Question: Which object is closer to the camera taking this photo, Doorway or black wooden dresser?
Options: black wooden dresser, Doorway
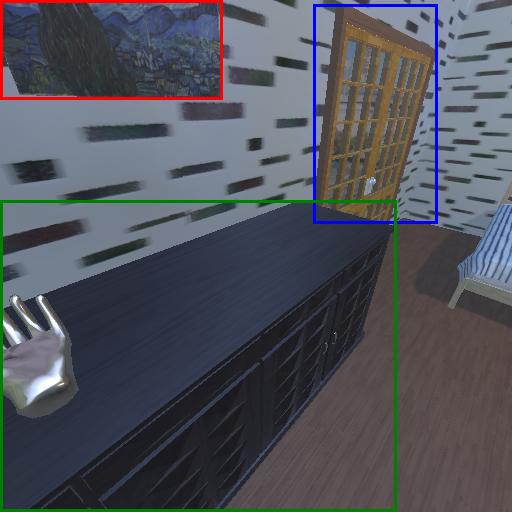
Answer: black wooden dresser